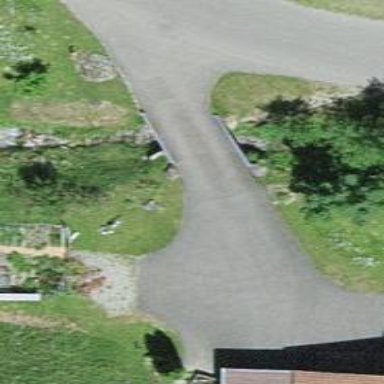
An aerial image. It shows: Service road on bridge.